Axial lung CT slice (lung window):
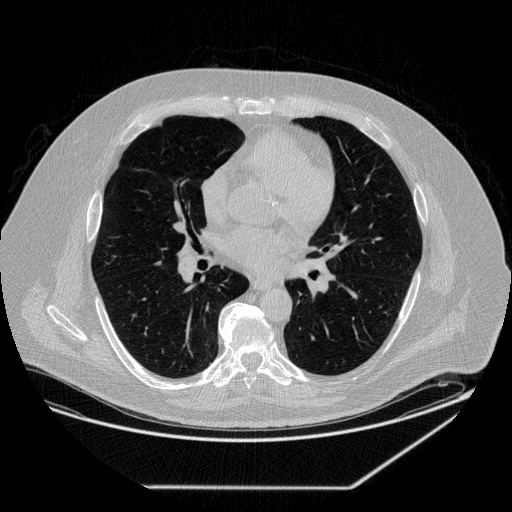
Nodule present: no